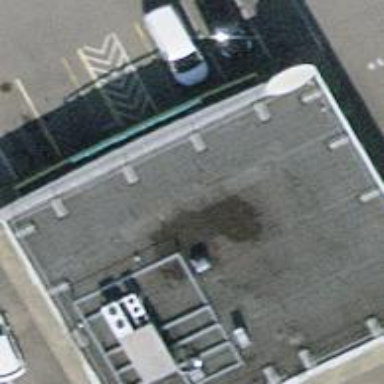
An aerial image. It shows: Convenience shop located in building.